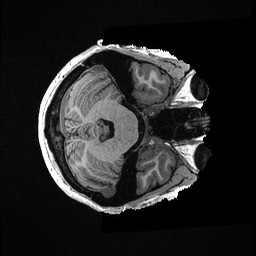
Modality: T1w
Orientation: axial
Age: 42
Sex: female
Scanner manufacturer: ge
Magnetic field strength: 3 T
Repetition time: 0.006952 s
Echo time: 0.00292 s